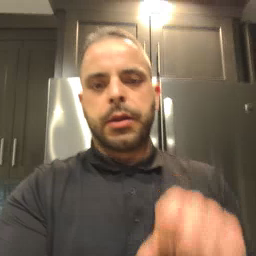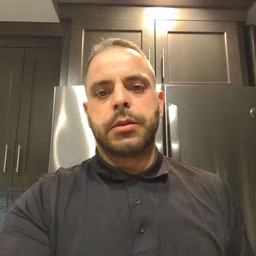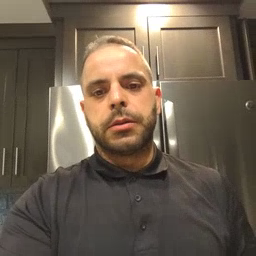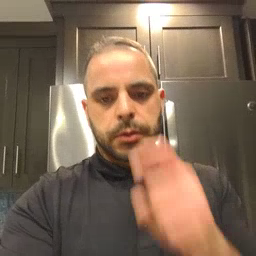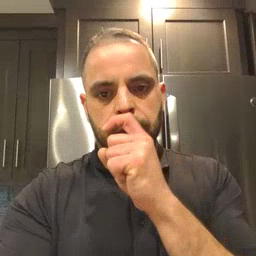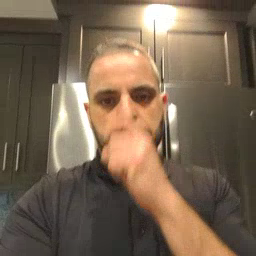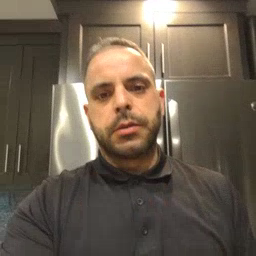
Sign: doll